Field crop: maize
Growth stage: 2
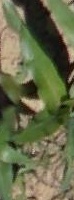
Species: maize